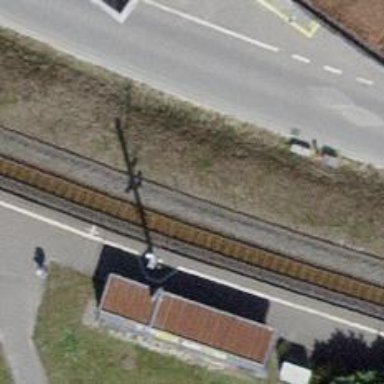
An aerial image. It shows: Narrow gauge railway with electrified contact lines.